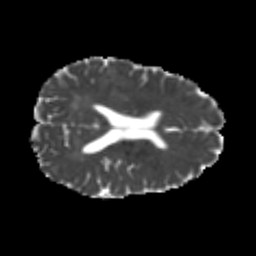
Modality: MD
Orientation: axial
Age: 21
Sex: female
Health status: healthy
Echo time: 0.074 s